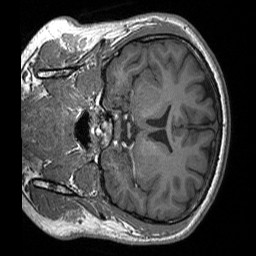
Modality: T1w
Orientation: coronal
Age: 23
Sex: male
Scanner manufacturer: siemens
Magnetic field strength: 3 T
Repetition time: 1.56 s
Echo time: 0.00207 s